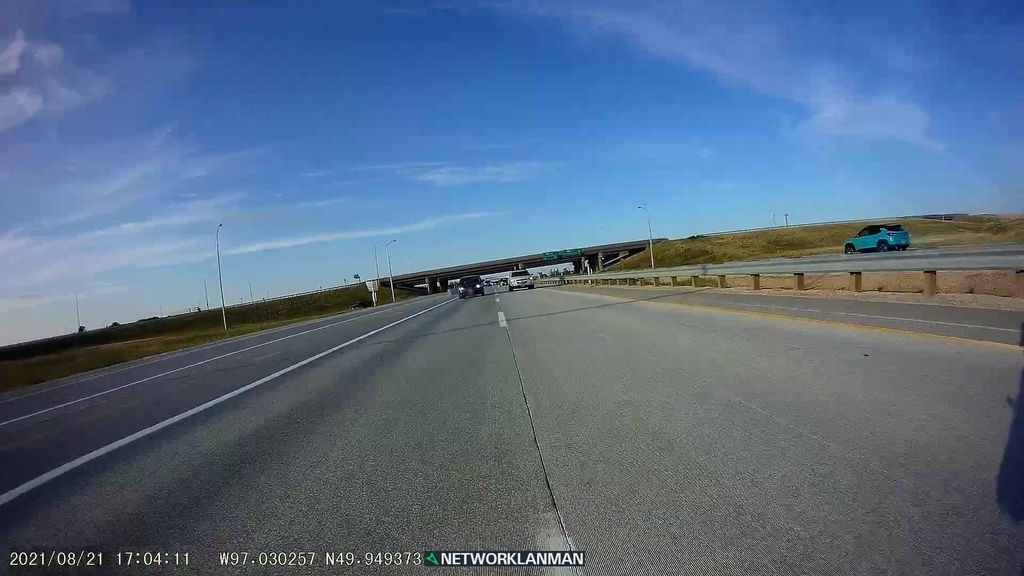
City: winnipeg